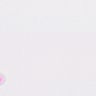
Metastatic tissue present: no